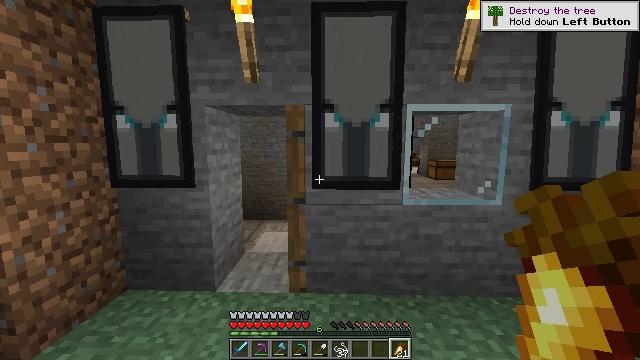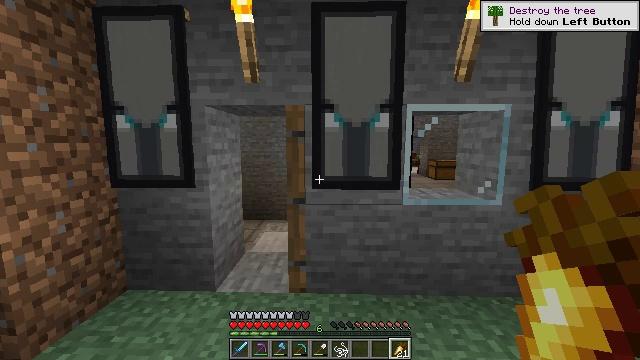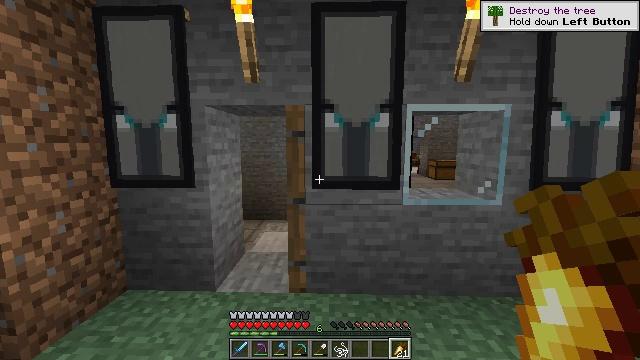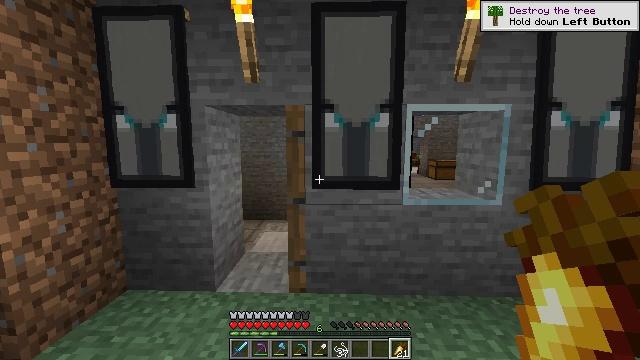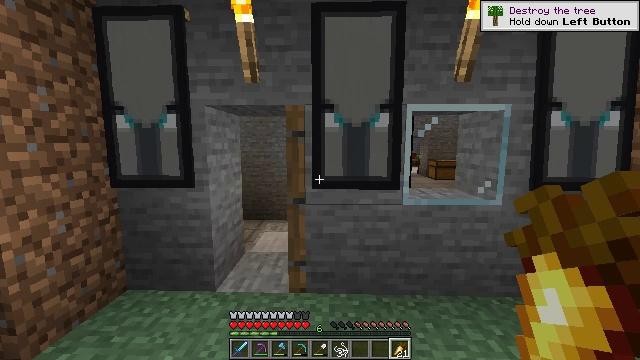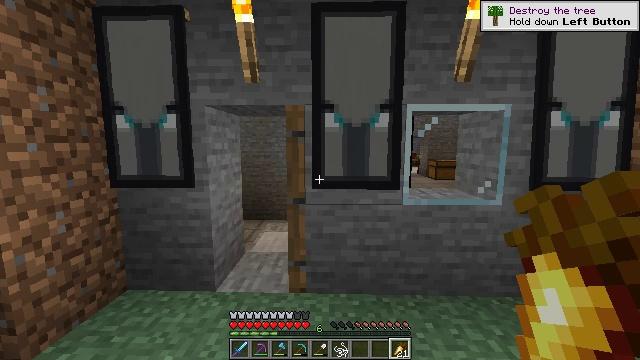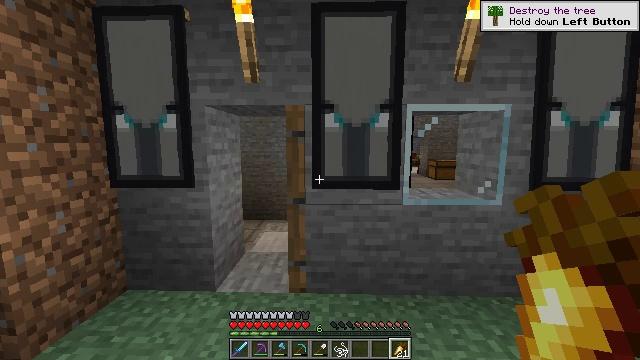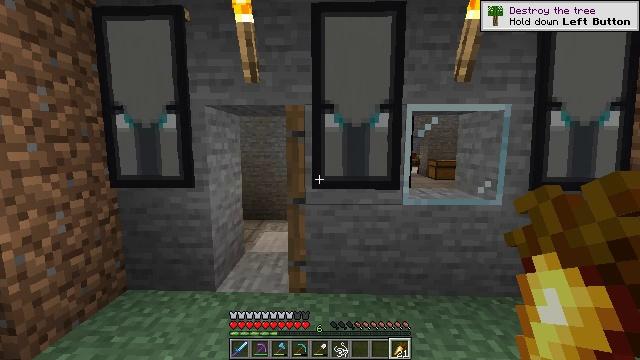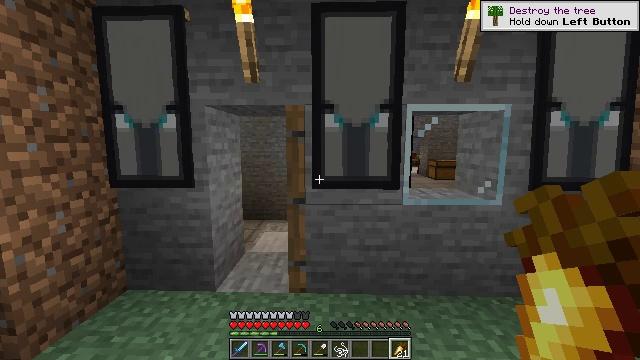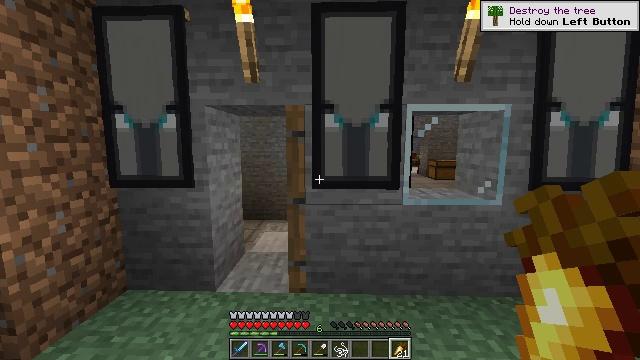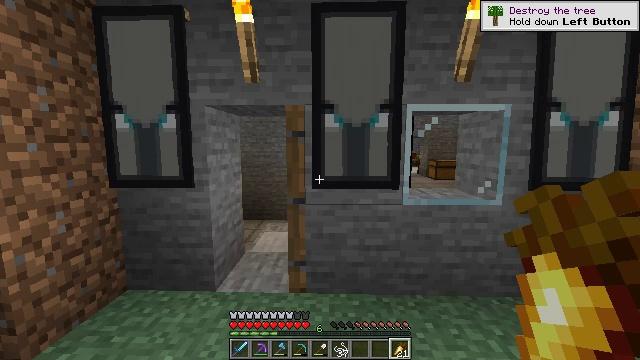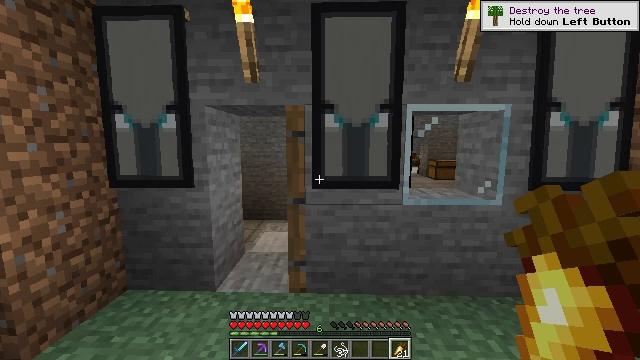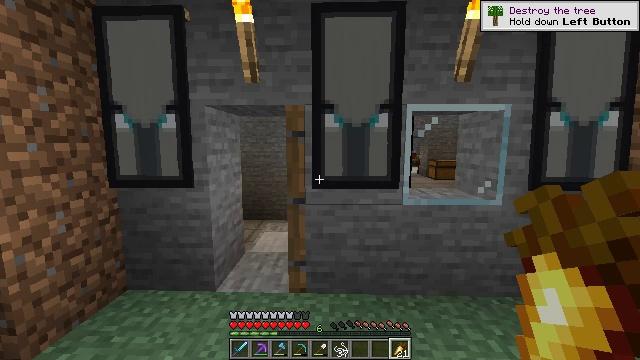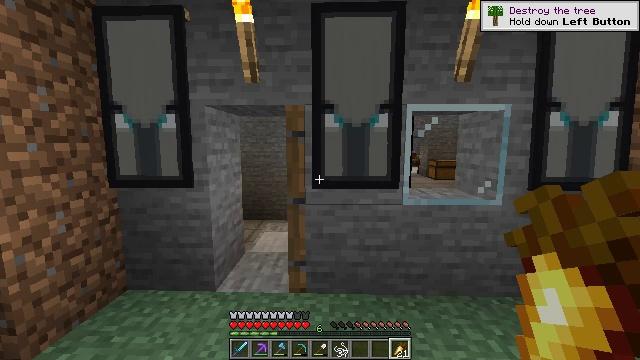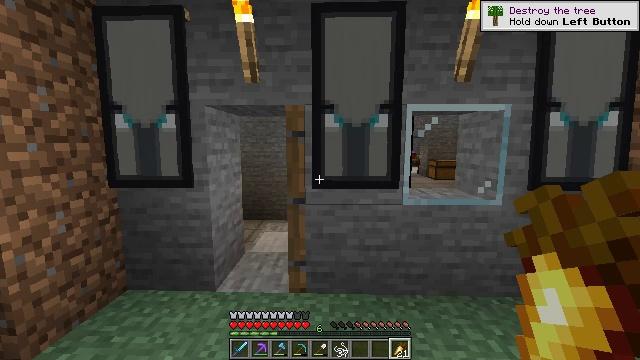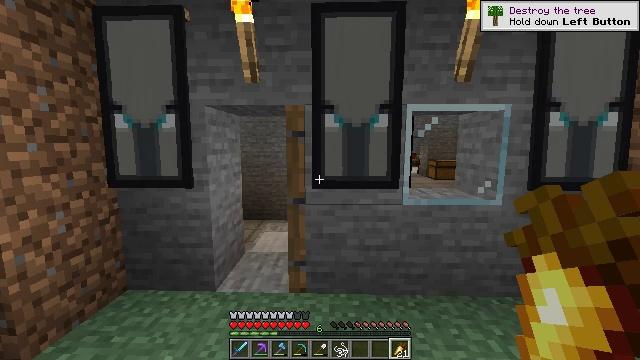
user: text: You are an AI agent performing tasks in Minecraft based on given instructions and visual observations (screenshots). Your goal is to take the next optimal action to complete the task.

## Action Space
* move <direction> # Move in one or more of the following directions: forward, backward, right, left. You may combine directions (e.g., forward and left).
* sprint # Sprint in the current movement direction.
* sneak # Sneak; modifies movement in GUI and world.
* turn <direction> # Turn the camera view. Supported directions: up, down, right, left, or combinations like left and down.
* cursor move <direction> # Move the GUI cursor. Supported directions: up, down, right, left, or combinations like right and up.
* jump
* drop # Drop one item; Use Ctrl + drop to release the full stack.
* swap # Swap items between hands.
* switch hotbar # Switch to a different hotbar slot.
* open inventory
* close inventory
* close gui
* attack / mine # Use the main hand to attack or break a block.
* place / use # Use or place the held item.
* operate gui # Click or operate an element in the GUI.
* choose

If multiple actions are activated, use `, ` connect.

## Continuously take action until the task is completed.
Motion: motion action
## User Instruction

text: Put stone in the furnace to get smooth stone.
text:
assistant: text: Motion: no_op
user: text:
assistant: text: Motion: no_op
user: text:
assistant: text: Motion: no_op
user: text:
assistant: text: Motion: no_op
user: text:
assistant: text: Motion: no_op
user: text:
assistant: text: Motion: no_op
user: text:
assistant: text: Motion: no_op
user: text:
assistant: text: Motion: no_op
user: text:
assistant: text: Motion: no_op
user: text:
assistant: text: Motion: no_op
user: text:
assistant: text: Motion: no_op
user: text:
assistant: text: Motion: no_op
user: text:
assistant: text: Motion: no_op
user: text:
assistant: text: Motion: no_op
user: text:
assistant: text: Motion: no_op
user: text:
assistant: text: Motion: no_op
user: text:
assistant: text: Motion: no_op
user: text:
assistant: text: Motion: no_op
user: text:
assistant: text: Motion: no_op
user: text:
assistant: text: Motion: no_op
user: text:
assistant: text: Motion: no_op
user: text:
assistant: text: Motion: no_op
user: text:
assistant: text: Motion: no_op
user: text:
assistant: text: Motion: no_op
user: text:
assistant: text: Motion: no_op
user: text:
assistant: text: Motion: no_op
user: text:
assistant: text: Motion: no_op
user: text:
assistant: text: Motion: no_op
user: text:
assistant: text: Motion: no_op
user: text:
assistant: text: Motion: no_op